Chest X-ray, PA view. Patient: 45 years old, sex M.
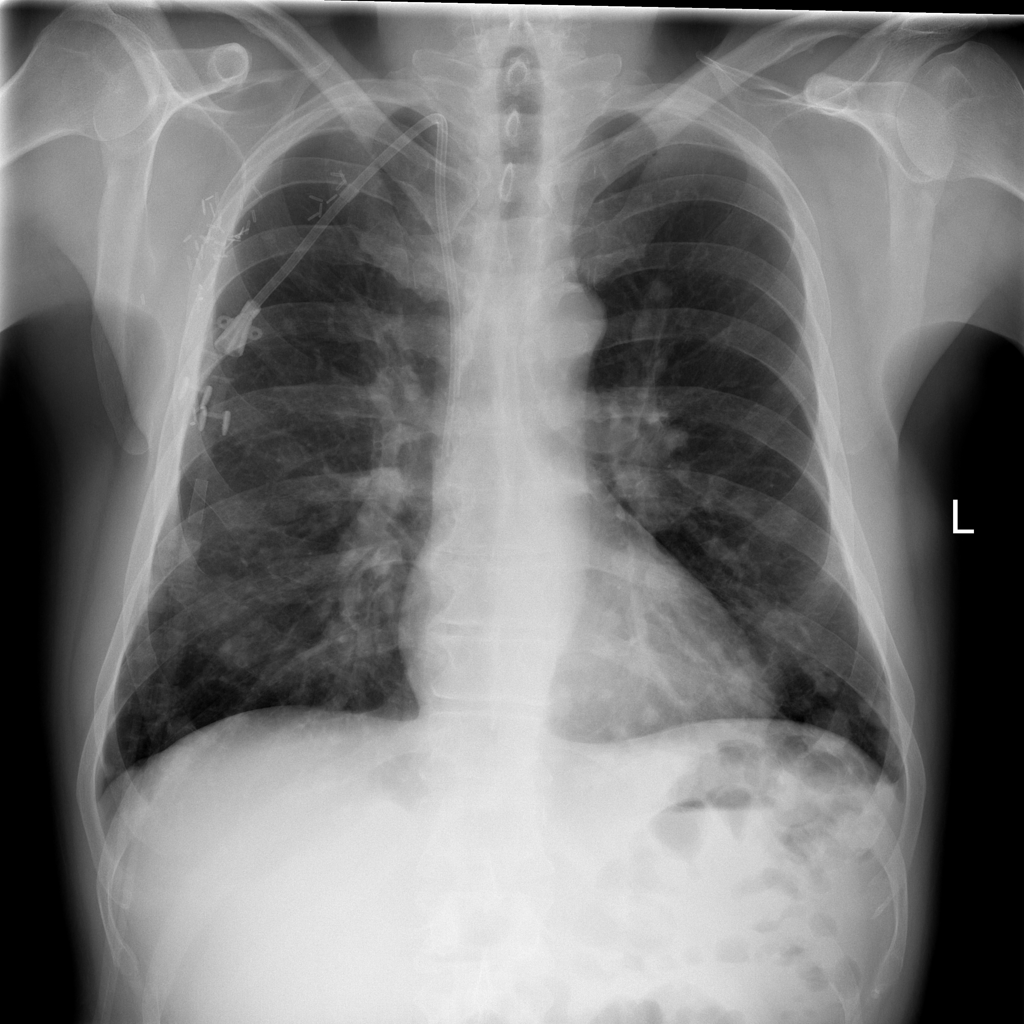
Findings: Nodule